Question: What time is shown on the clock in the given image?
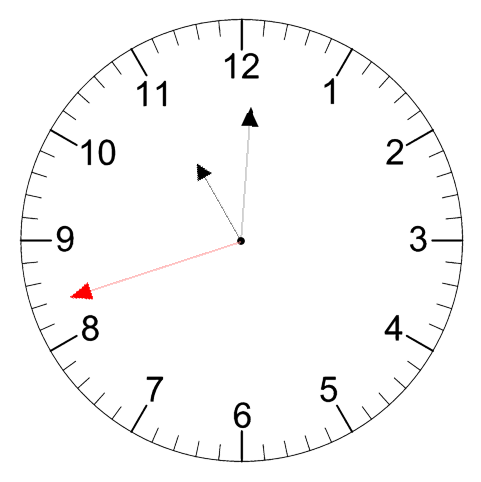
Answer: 11:00:42